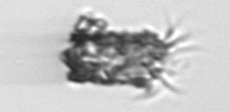
Label: Tintinnopsis